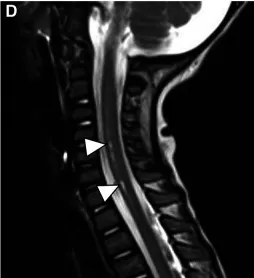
Sagittal and axial T2-weighted images of the spine (D and E) show evolution of the previous spinal cord signal abnormality with development of focal areas of myelomalacia in the anterior horn cells (white arrowheads).
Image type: radiology (mri)